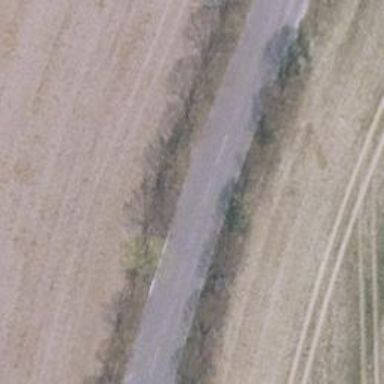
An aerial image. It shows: Unclassified road with asphalt surface.